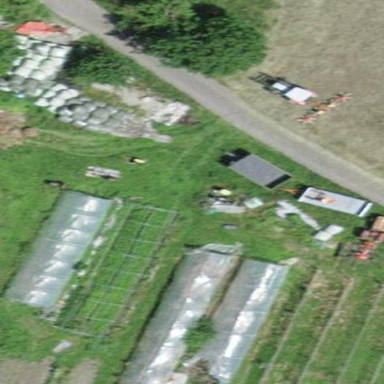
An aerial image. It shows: Area dedicated to greenhouse horticulture.